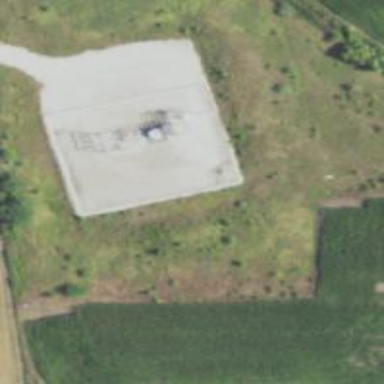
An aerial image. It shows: Power substation.